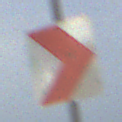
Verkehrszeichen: RichtungstafelnInKurvenKleinLinks
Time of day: MorningAfternoon
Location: Outdoor (Suburban)
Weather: PartlyCloudy
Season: NotSpecified
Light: Natural